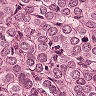
Metastatic tissue present: yes